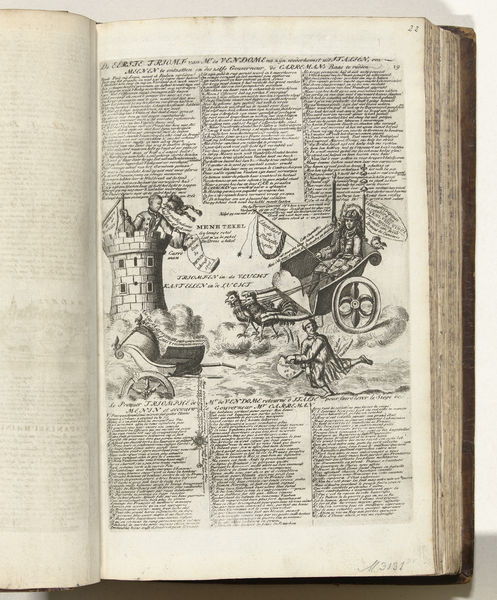
Titel: Spotprent op het verlies van Menen en de komst van de hertog van Vendôme uit Italië
Standort: Amsterdam
Institution: Rijksmuseum
Schlagwörter: king, men, people, soldier, soldiers, old, wall, print, servant, brown, cloud, horses, man, sky, water, tower, message, prince, bushes, black and white, castle, cartoon, illustration, battle, birds, rooster, story, writing, sailor, flag, reading, flags, ancient, leaves, cart, war, carriage, wagon, carraige, chariot, book, figure, stones, bible, page, open, royalty, latin, dust, text, sepia, wig, wheels, banner, spear, chicken, chickens, printing, rider, running, kupferstich, weapons, messenger, fable, old book, 1700, 1600, siege, messanger, novel, inventions, watr, roosters, herald, buchdruck, belagerung krieg, wheele, overflowing, wagonbook, page number